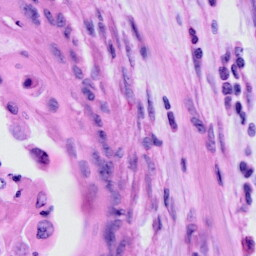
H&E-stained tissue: Cervix